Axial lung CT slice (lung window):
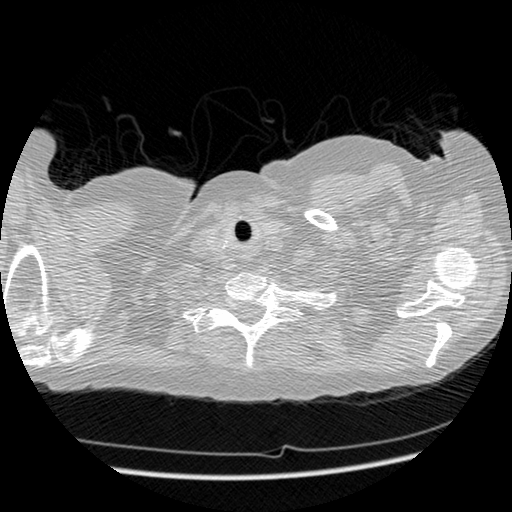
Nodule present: no